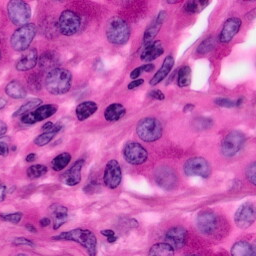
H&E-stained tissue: Pancreatic